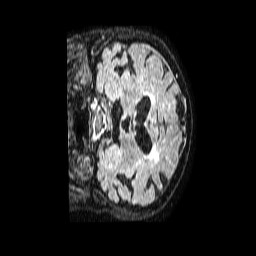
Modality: FLAIR
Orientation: coronal
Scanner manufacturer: philips
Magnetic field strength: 1.5 T
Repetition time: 4.8 s
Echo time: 0.3 s